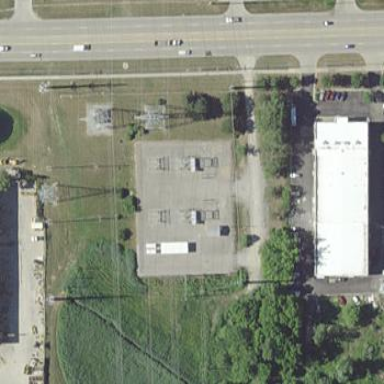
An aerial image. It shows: Distribution substation surrounded by fence.